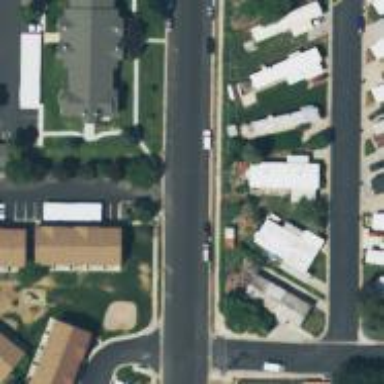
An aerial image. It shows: Residential road with asphalt surface and separate sidewalk.